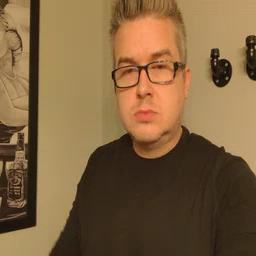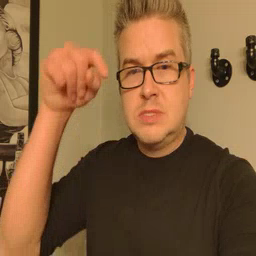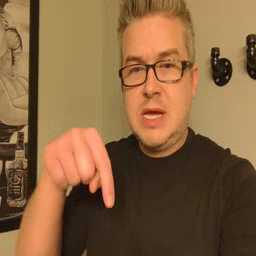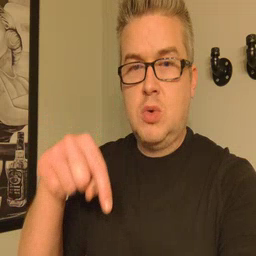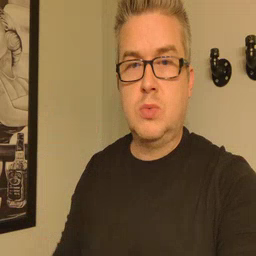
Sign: down